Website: home-depot
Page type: receipt
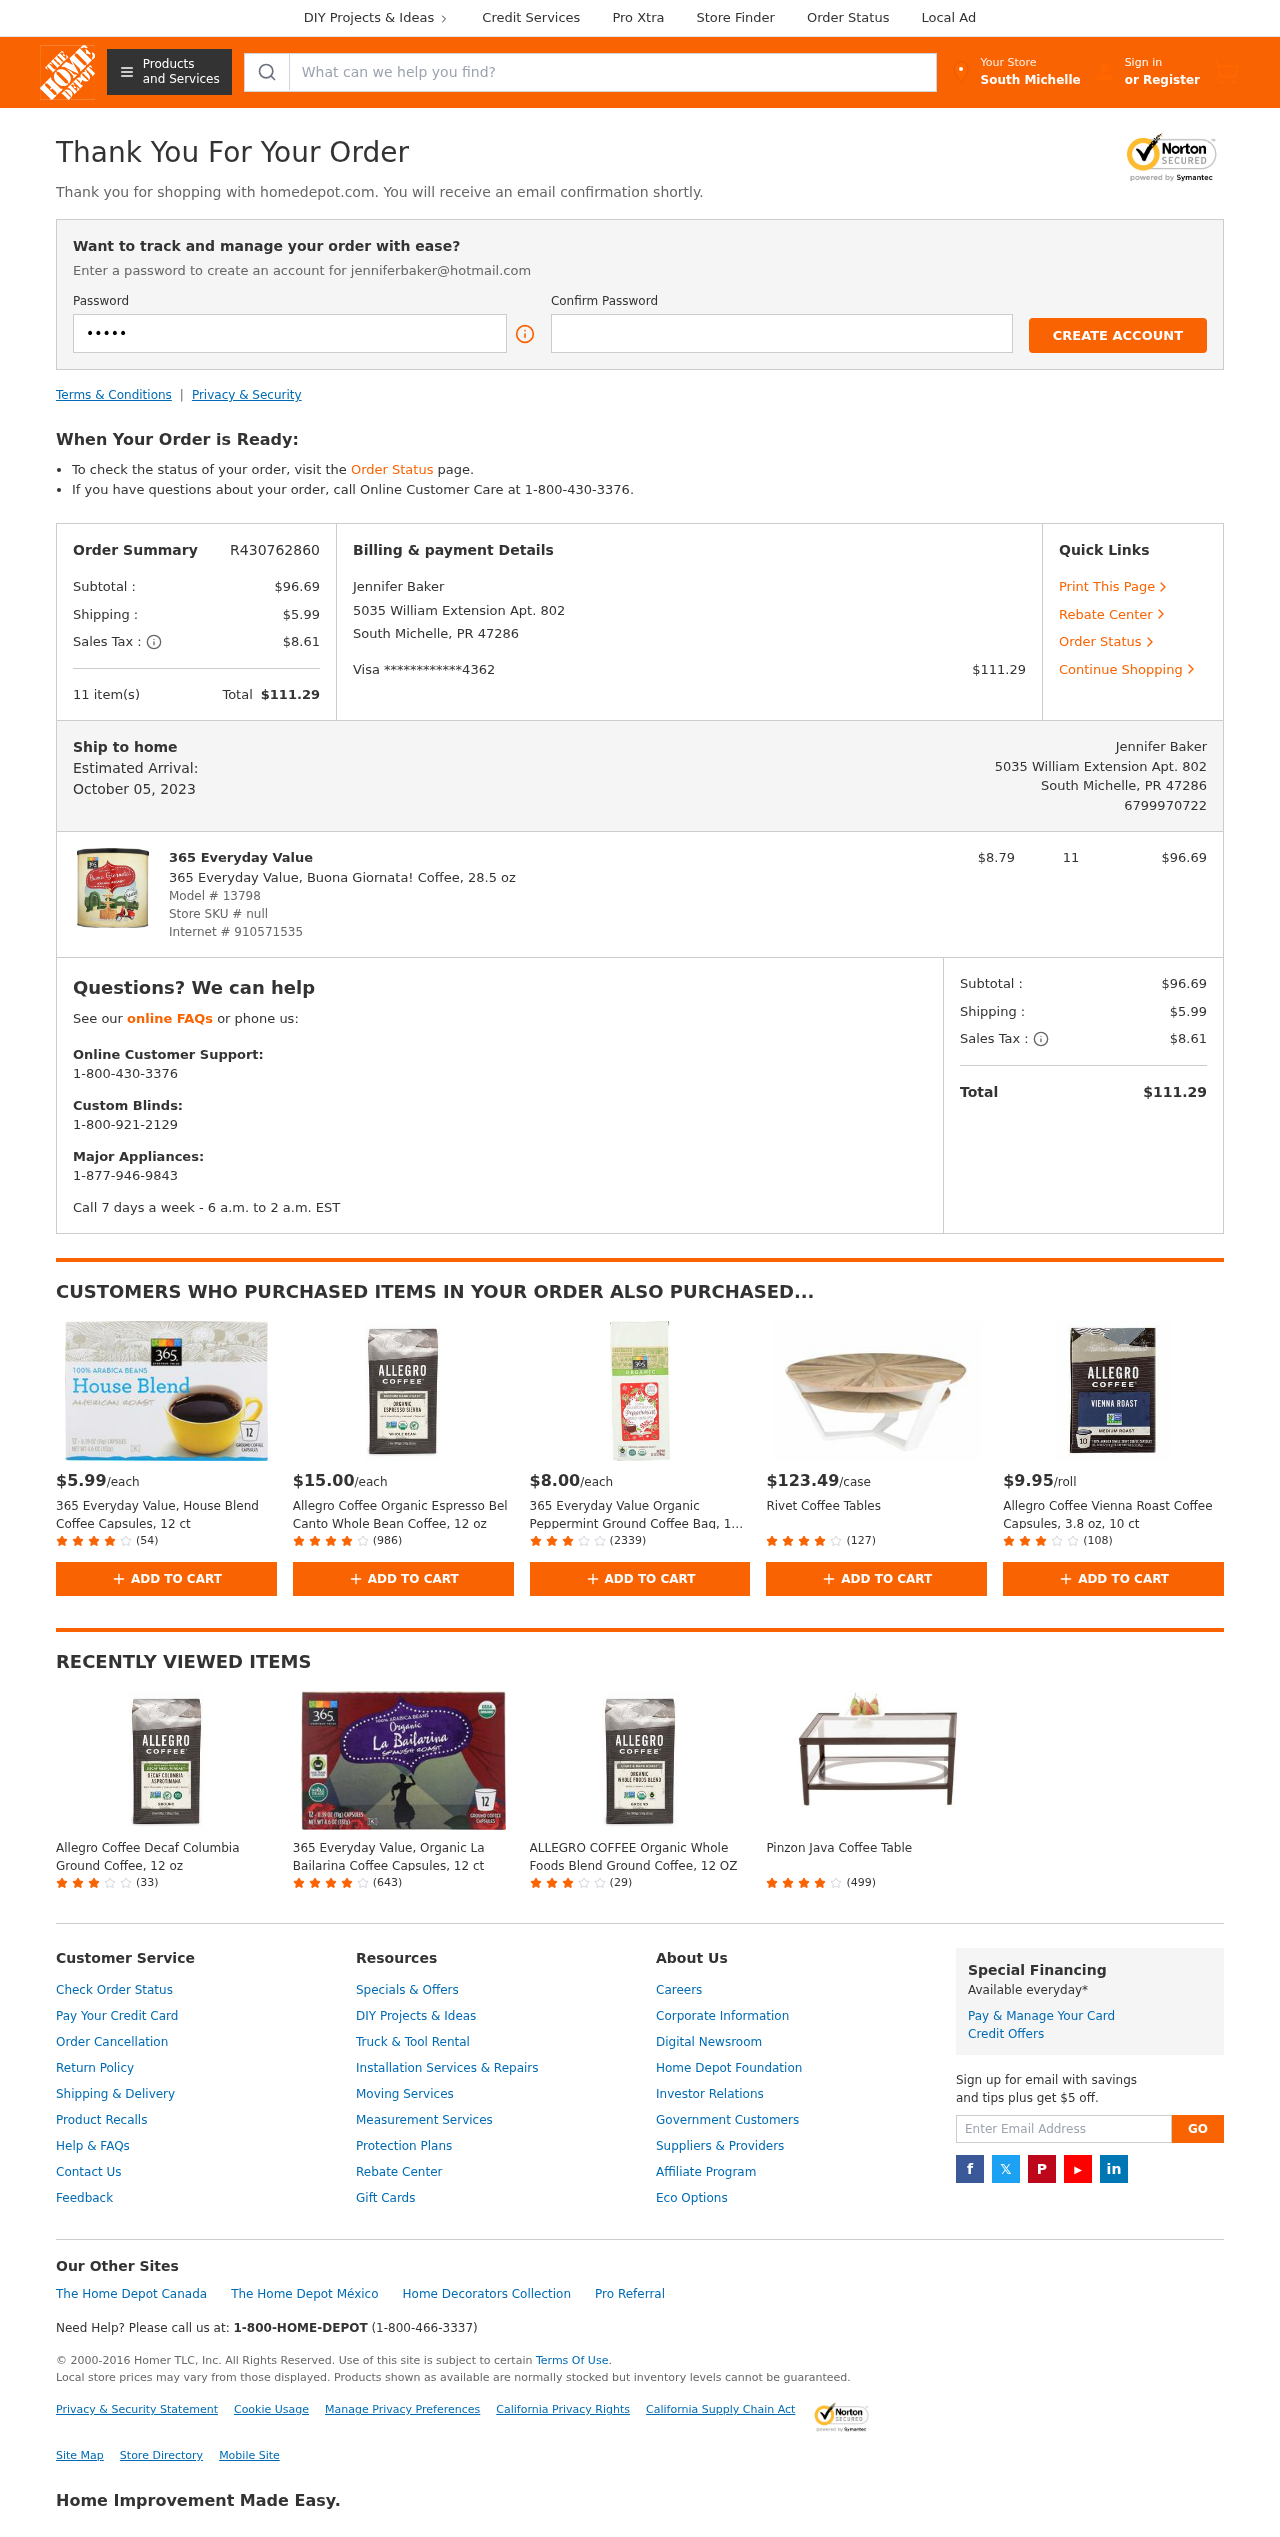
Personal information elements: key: PII_CARD_LAST4
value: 4362
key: PII_CARD_TYPE
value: Visa
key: PII_CITY
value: South Michelle
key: PII_EMAIL
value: jenniferbaker@hotmail.com
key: PII_FULLNAME
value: Jennifer Baker
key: PII_PHONE
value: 6799970722
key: PII_STREET
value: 5035 William Extension Apt. 802
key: PII_CITY_STATE_ZIP
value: South Michelle, PR 47286
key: PII_FULLNAME2
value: Jennifer Baker
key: PII_POSTCODE
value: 47286
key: PII_STATE_ABBR
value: PR
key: PII_STATE
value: PR
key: PII_POSTCODE_FULL
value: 47286
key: PII_CITY_STATE
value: South Michelle, PR
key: PII_POSTCODE_NUMERIC
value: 47286
Product elements: key: PRODUCT1_BRAND
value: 365 Everyday Value
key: PRODUCT1_NAME
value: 365 Everyday Value, Buona Giornata! Coffee, 28.5 oz
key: PRODUCT1_PRICE
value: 8.79
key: PRODUCT1_QUANTITY
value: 11
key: PRODUCT2_PRICE
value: $5.99
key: PRODUCT2_NAME
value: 365 Everyday Value, House Blend Coffee Capsules, 12 ct
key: PRODUCT2_NUM_RATINGS
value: (54)
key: PRODUCT3_PRICE
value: $15.00
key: PRODUCT3_NAME
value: Allegro Coffee Organic Espresso Bel Canto Whole Bean Coffee, 12 oz
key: PRODUCT3_NUM_RATINGS
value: (986)
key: PRODUCT4_PRICE
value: $8.00
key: PRODUCT4_NAME
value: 365 Everyday Value Organic Peppermint Ground Coffee Bag, 12 oz
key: PRODUCT4_NUM_RATINGS
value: (2339)
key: PRODUCT5_PRICE
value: $123.49
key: PRODUCT5_NAME
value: Rivet Coffee Tables
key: PRODUCT5_NUM_RATINGS
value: (127)
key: PRODUCT6_PRICE
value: $9.95
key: PRODUCT6_NAME
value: Allegro Coffee Vienna Roast Coffee Capsules, 3.8 oz, 10 ct
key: PRODUCT6_NUM_RATINGS
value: (108)
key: PRODUCT7_NAME
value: Allegro Coffee Decaf Columbia Ground Coffee, 12 oz
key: PRODUCT7_NUM_RATINGS
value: (33)
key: PRODUCT8_NAME
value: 365 Everyday Value, Organic La Bailarina Coffee Capsules, 12 ct
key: PRODUCT8_NUM_RATINGS
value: (643)
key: PRODUCT9_NAME
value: ALLEGRO COFFEE Organic Whole Foods Blend Ground Coffee, 12 OZ
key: PRODUCT9_NUM_RATINGS
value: (29)
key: PRODUCT10_NAME
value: Pinzon Java Coffee Table
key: PRODUCT10_NUM_RATINGS
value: (499)
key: PRODUCT_MODEL_NUMBER
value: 13798
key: PRODUCT_INTERNET_NUMBER
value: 910571535
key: PRODUCT1_LINE_TOTAL
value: $96.69
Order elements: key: ORDER_ID
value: R430762860
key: ORDER_SUBTOTAL
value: $96.69
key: ORDER_SHIPPING_COST
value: $5.99
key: ORDER_TAX
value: $8.61
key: ORDER_NUM_ITEMS
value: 11 item(s)
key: ORDER_TOTAL
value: $111.29
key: ORDER_DELIVERY_DATE
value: October 05, 2023
Search elements: key: HEADER_SEARCH
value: What can we help you find?
Other elements: key: STORE_SKU
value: null